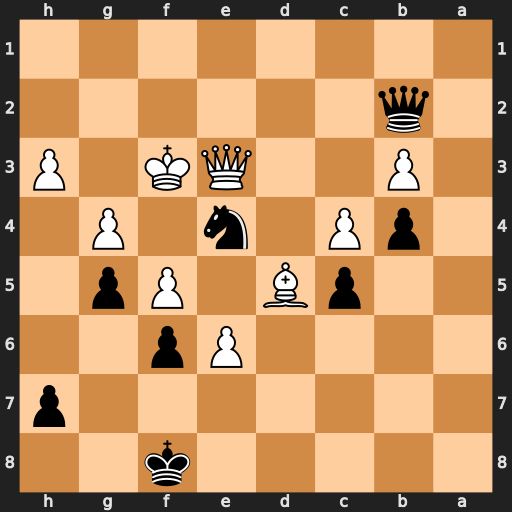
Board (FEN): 5k2/7p/4Pp2/2pB1Pp1/1pP1n1P1/1P2QK1P/1q6/8
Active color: b
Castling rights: -
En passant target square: -
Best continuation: Nd2+ Kf2 Nxc4+ Qe2 Qd4+